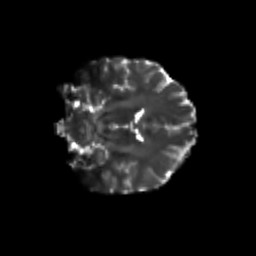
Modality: T2w
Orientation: coronal
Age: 24
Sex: male
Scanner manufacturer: siemens
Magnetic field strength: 3 T
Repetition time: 3.5 s
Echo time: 0.125 s